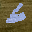
Label: 6